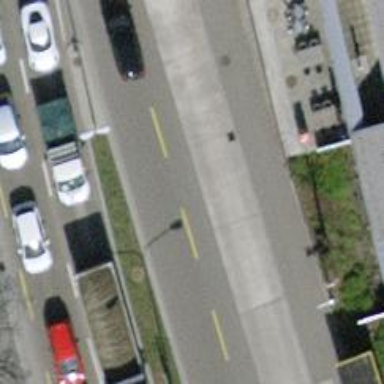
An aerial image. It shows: Primary highway with asphalt surface and separate sidewalk.